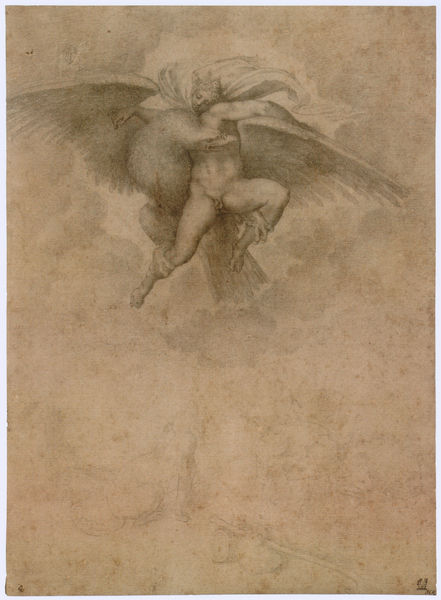
Titel: Die Entführung des Ganymed
Künstler: Michelangelo
Institution: Cambridge (Mass.), Fogg Art Museum
Schlagwörter: adler, flügel, fuß, gemälde, gott, himmel, kopf, mann, nackt, umhang, vogel, weiß, wolken, braun, frau, grau, zeichnung, tuch, wolke, arme, tragen, blatt, krone, fliegen, engel, beine, bein, füße, papier, umarmung, schnabel, italien, grafik, vergilbt, figuren, luft, penis, krallen, zeus, schwingen, perseus, fang, jupiter, satan, michelangelo, raffael, glied, fallus, ganymed